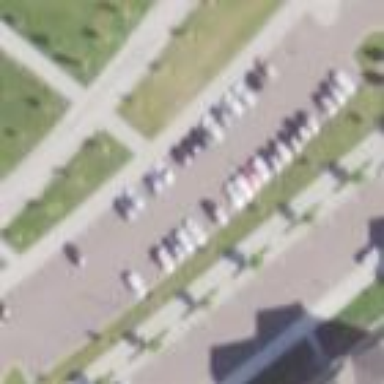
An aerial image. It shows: Parking area with asphalt surface.